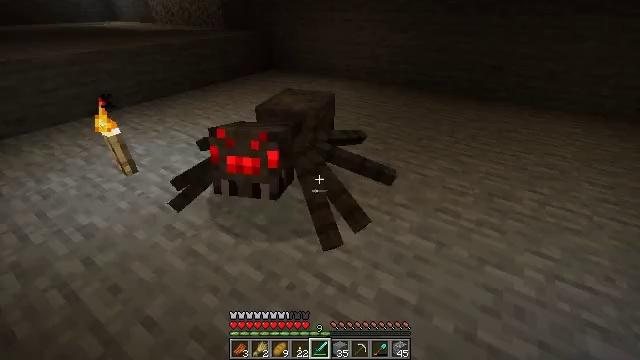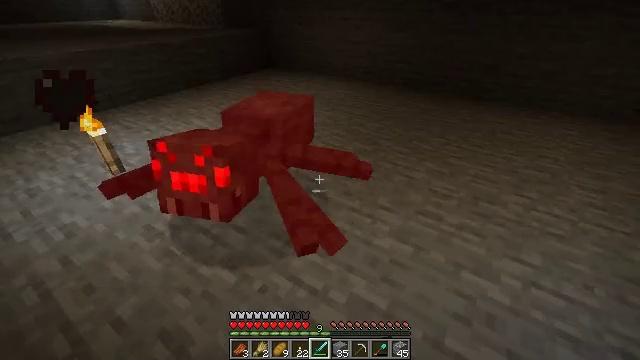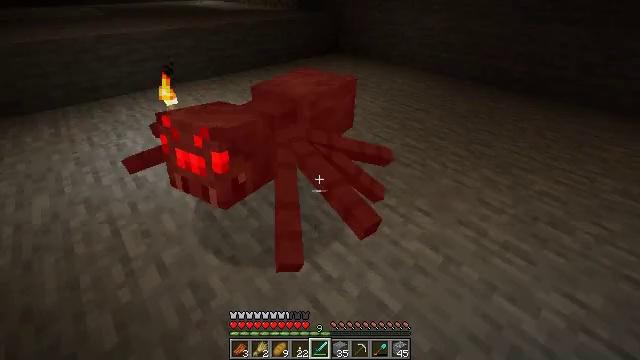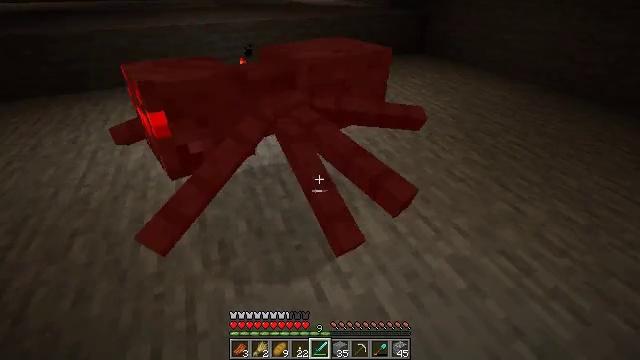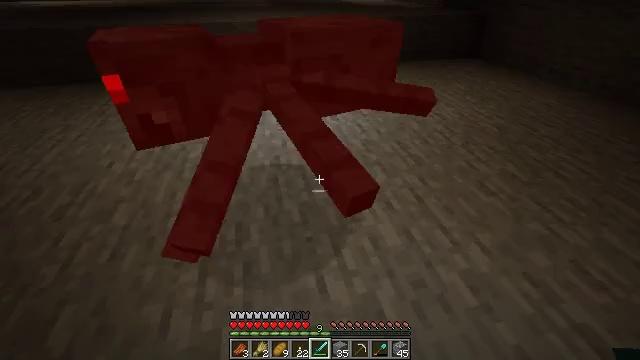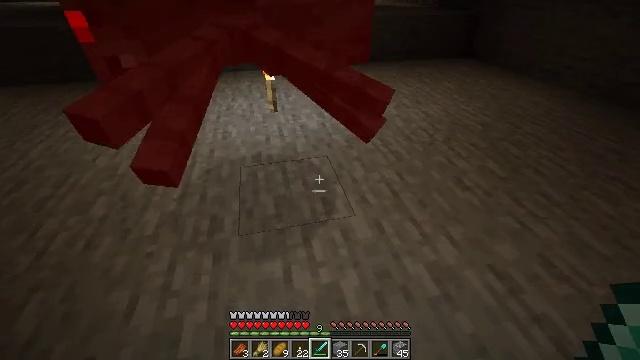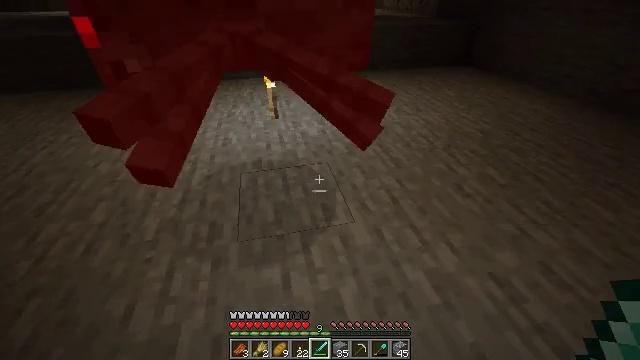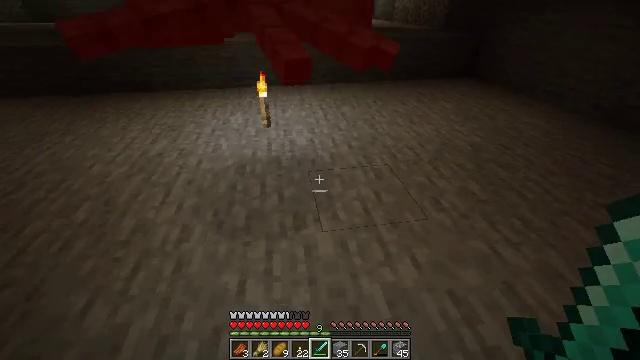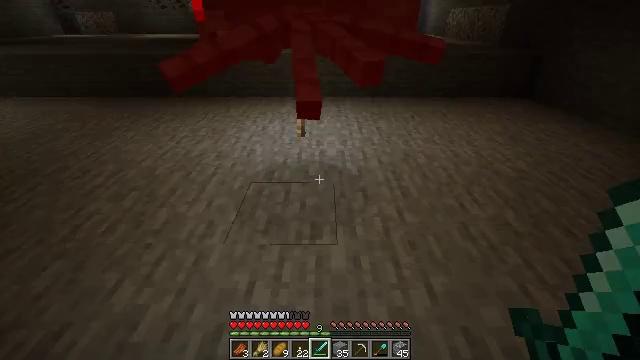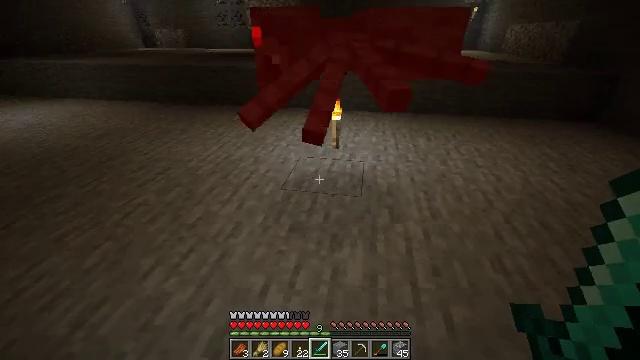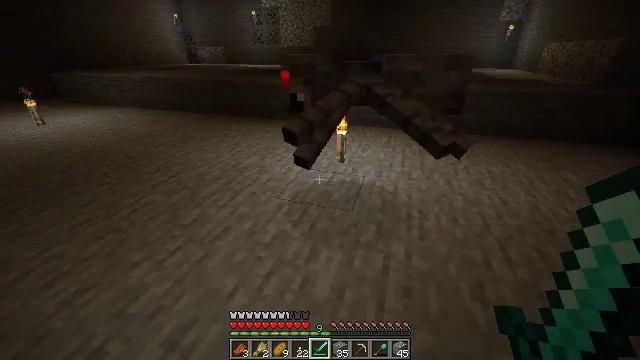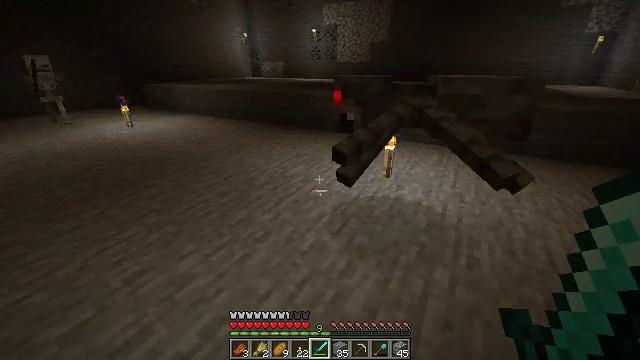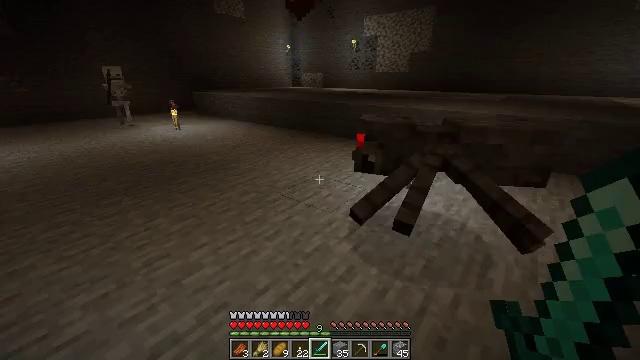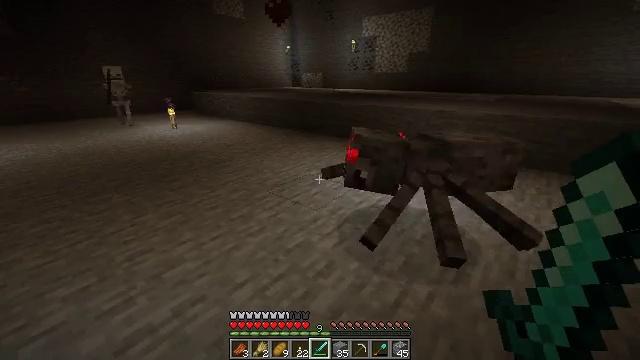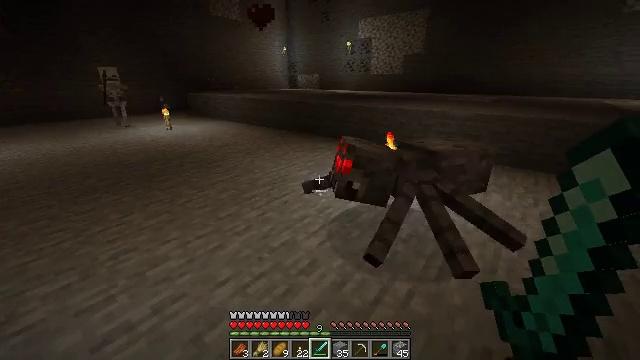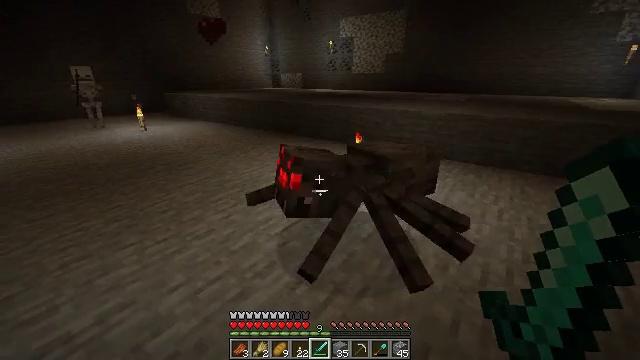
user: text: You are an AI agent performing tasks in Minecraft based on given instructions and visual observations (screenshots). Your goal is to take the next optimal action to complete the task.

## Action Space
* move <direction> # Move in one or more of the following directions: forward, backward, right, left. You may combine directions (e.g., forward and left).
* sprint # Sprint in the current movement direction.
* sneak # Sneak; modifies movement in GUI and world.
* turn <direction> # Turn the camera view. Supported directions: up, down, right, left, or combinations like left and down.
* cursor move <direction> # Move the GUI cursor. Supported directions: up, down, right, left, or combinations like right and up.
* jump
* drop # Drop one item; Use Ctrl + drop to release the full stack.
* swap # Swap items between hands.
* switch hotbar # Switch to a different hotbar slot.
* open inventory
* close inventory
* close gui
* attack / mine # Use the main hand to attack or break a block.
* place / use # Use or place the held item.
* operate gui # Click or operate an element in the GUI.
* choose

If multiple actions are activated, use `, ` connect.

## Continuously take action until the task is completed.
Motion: motion action
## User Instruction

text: Kill the spider.
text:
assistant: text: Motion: move right, turn left, attack / mine
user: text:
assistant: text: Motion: move right, turn left and down, attack / mine
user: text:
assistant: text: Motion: move right, turn left, attack / mine
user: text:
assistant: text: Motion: move right, turn left, attack / mine
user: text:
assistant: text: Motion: move right, attack / mine
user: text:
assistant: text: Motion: move right, turn up
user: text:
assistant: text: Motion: move right, turn left and up
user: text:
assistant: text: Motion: move right, turn left and up
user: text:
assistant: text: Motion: move right, turn left and up
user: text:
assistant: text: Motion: move right, turn left and up
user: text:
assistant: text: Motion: move right, turn left and up
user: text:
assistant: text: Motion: move right, turn left and up
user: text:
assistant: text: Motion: move right
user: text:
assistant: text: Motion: move right
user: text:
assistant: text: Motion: move right, turn right
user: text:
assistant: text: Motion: move right
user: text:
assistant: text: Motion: move right, attack / mine
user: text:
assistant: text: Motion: move right, turn down, attack / mine
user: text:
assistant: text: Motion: move right, turn down, attack / mine
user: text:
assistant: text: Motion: move right, turn down, attack / mine
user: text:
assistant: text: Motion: move right, turn left, attack / mine
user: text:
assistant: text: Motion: no_op